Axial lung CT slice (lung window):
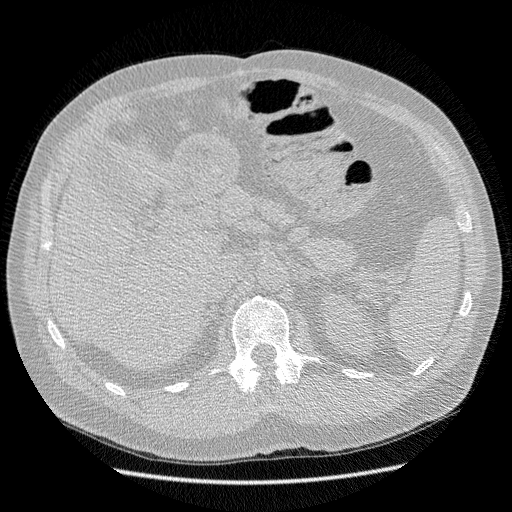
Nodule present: no